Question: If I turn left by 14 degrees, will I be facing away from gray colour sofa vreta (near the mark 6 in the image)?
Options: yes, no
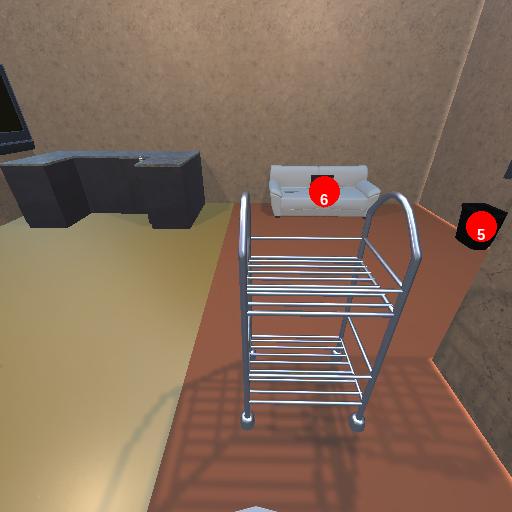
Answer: yes